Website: home-depot
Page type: delivery-shipping
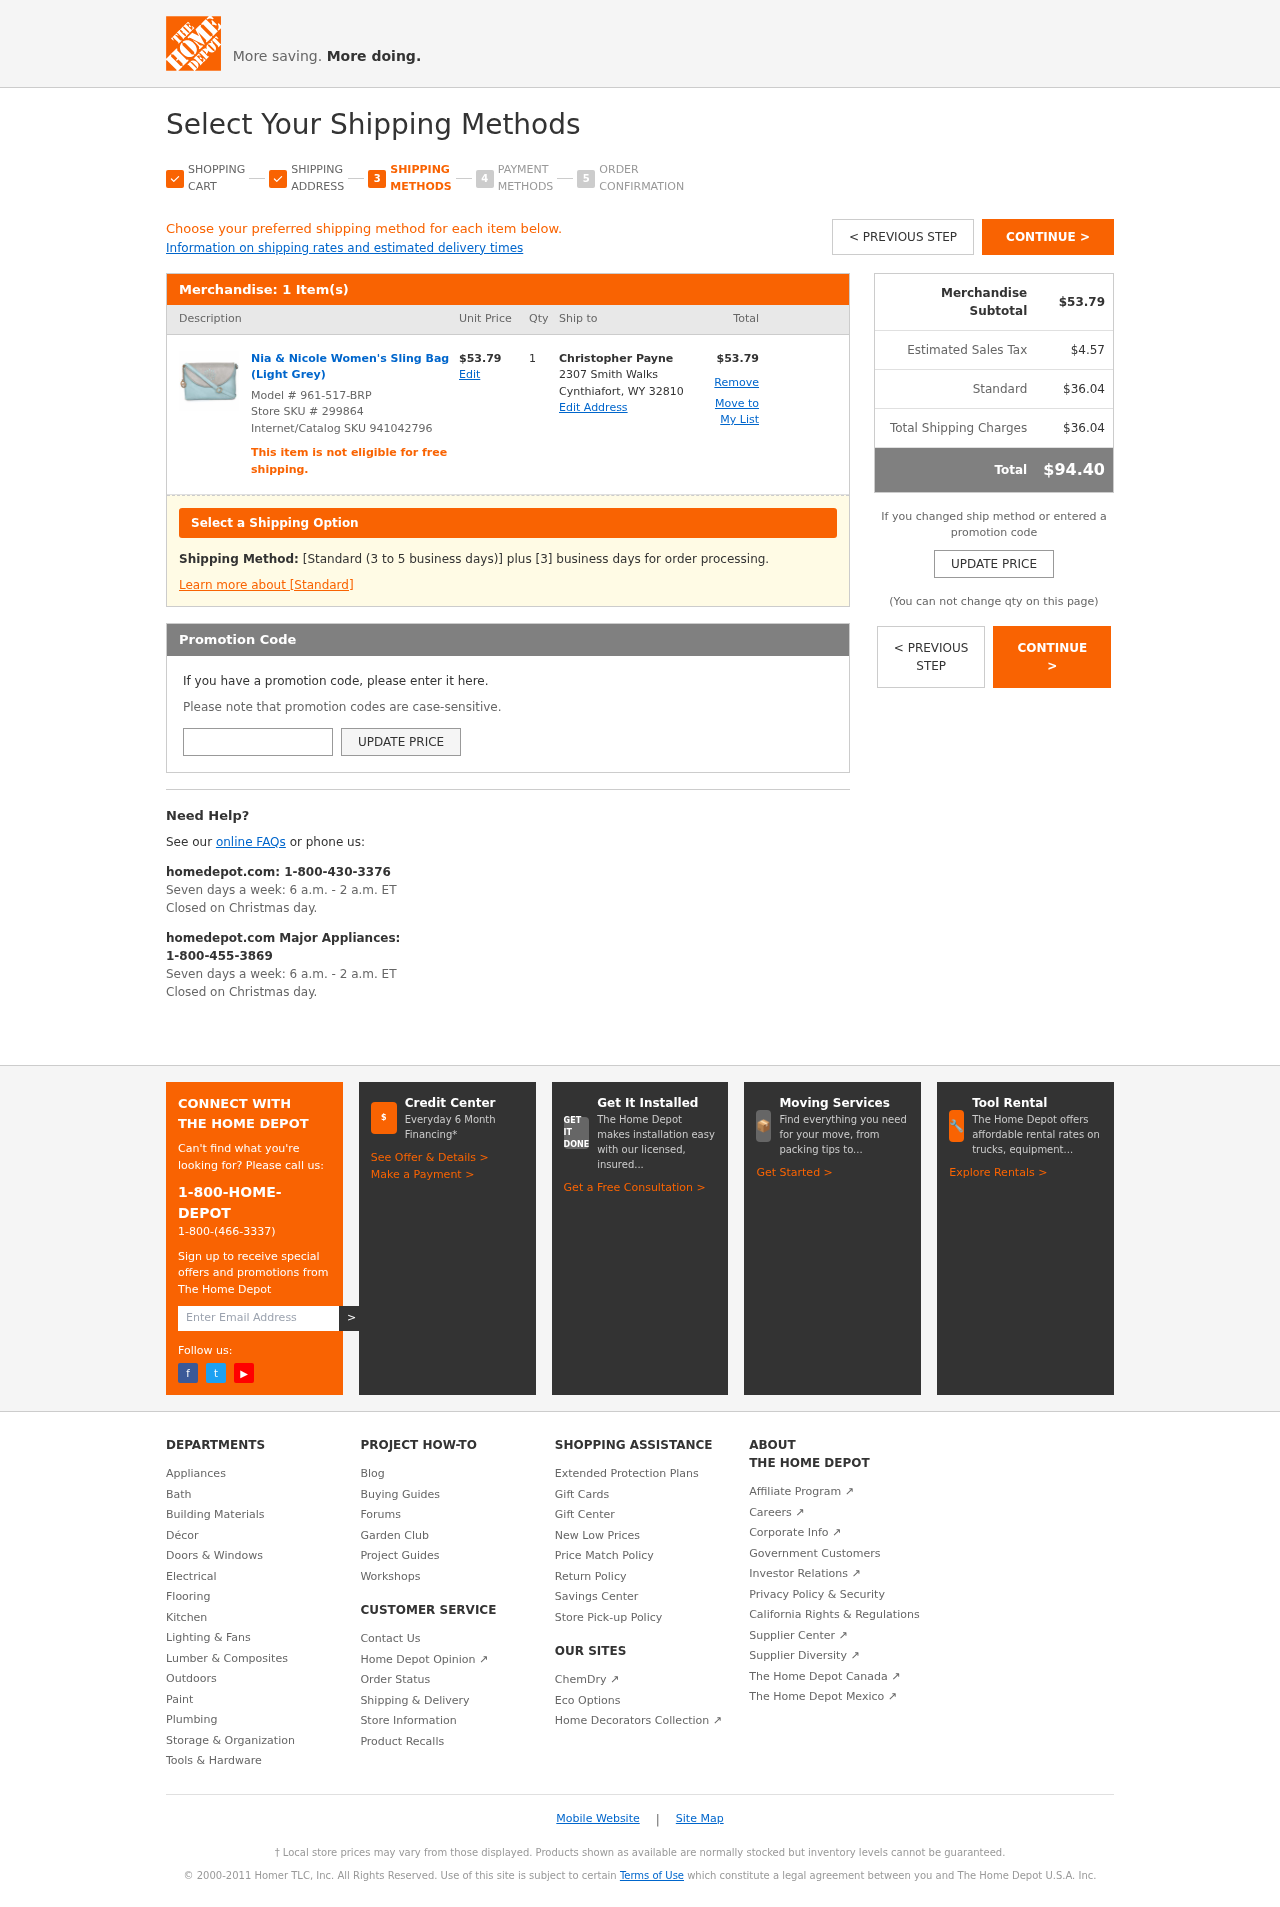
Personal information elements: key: PII_CITY_STATE_ZIP
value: Cynthiafort, WY 32810
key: PII_FULLNAME
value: Christopher Payne
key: PII_PROMO_CODE
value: SAVE47
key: PII_STREET
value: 2307 Smith Walks
Product elements: key: PRODUCT1_NAME
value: Nia & Nicole Women's Sling Bag (Light Grey)
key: PRODUCT1_PRICE
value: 53.79
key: PRODUCT1_QUANTITY
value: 1
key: PRODUCT_MODEL_NUMBER
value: Model # 961-517-BRP
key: PRODUCT1_LINE_TOTAL
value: $53.79
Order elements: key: ORDER_NUM_ITEMS
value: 1 Item(s)
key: ORDER_SUBTOTAL
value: $53.79
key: ORDER_TAX
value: $4.57
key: ORDER_SHIPPING_COST
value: $36.04
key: ORDER_SHIPPING_TOTAL
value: $36.04
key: ORDER_TOTAL
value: $94.40
Other elements: key: STORE_SKU
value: Store SKU # 299864
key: INTERNET_SKU
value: Internet/Catalog SKU 941042796